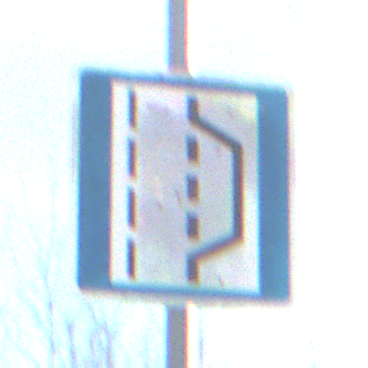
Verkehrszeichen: NothalteUndPannenbucht
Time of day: MorningAfternoon
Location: Outdoor (Nature)
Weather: PartlyCloudy
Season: NotSpecified
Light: Natural